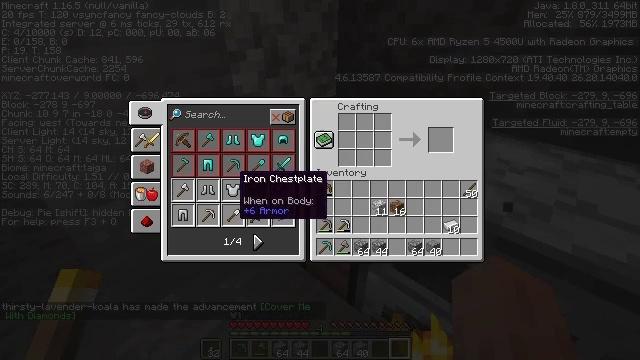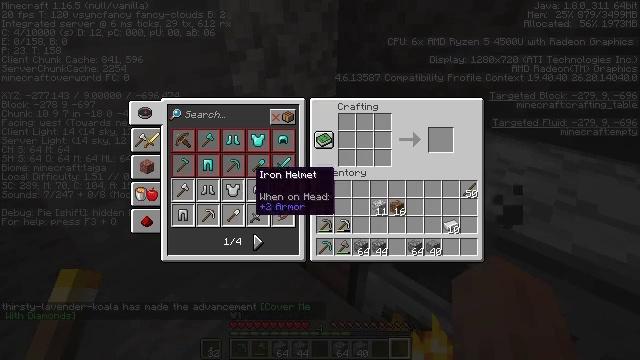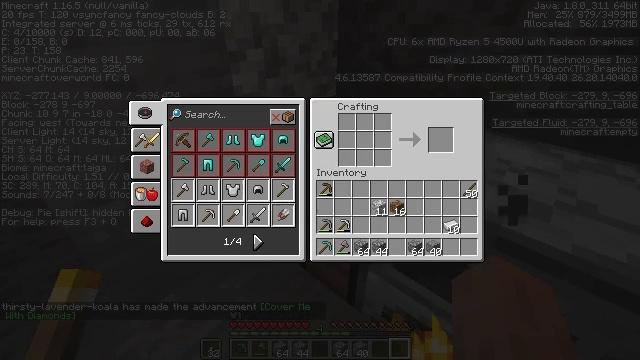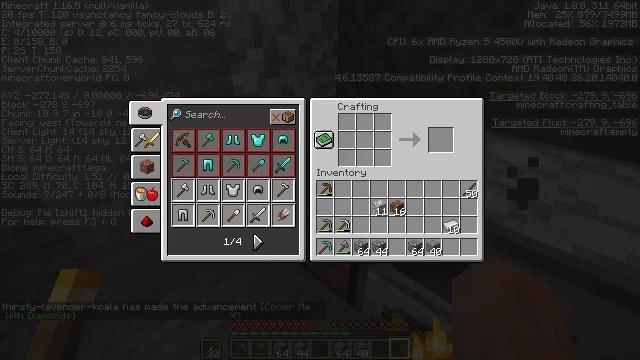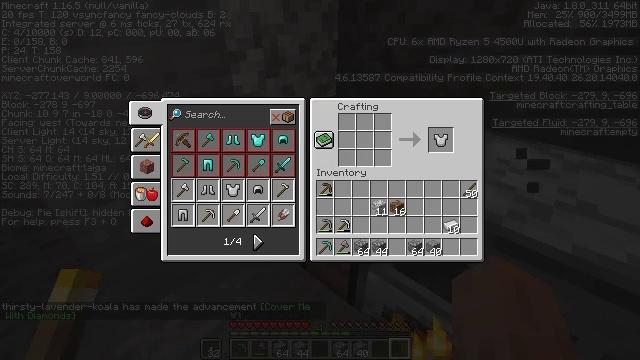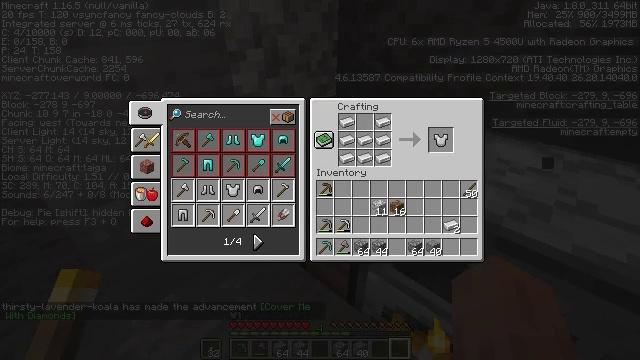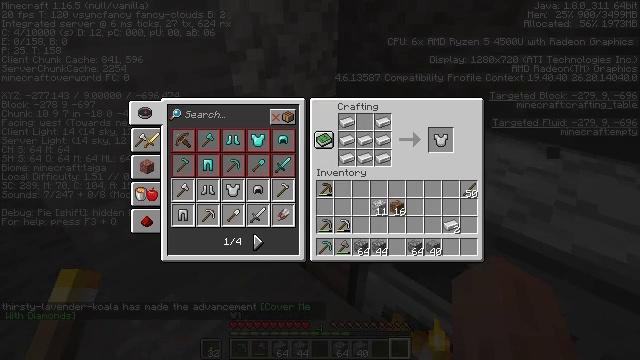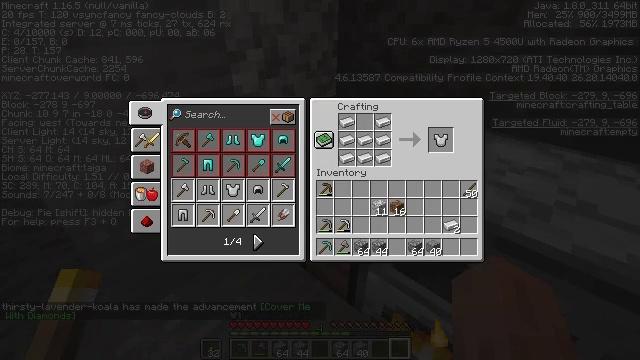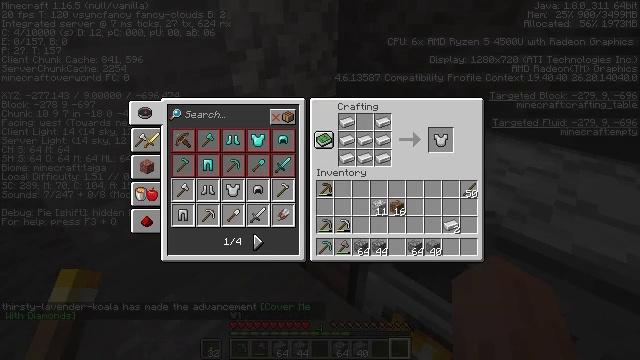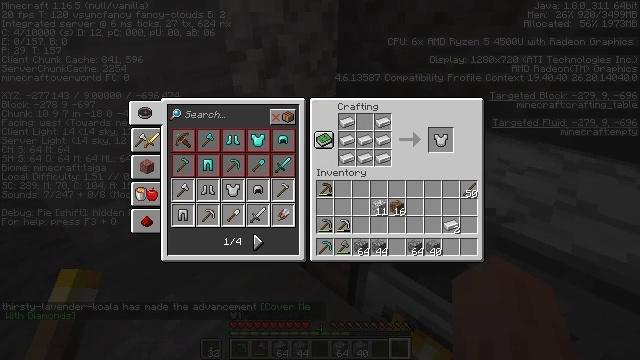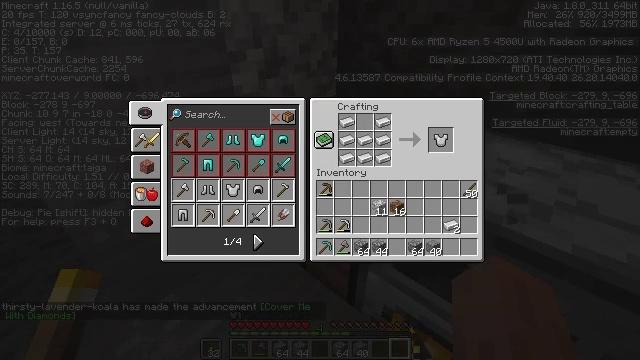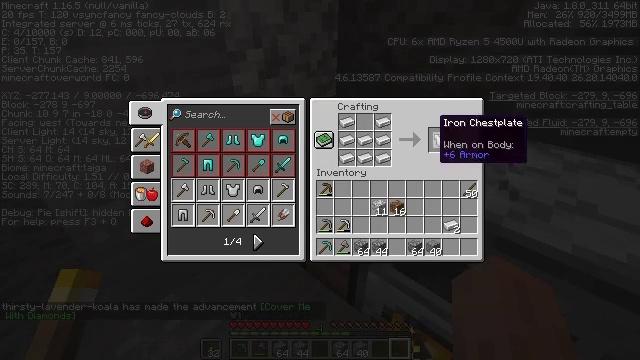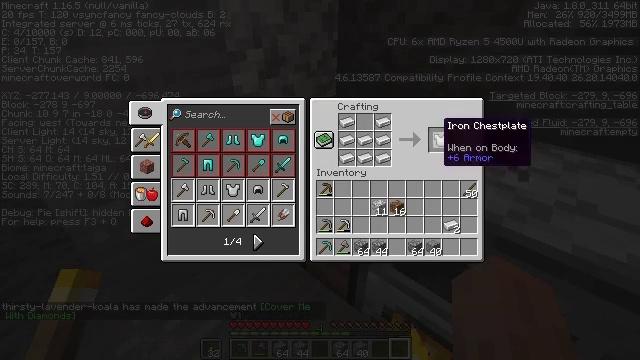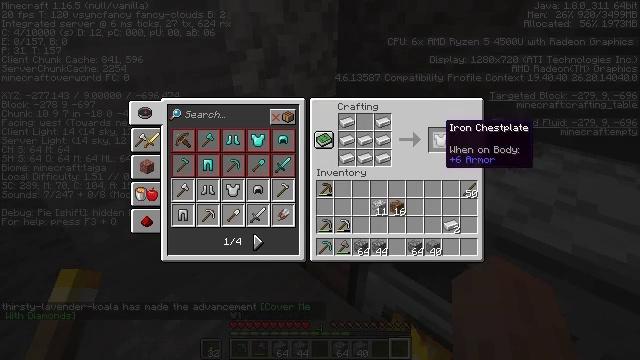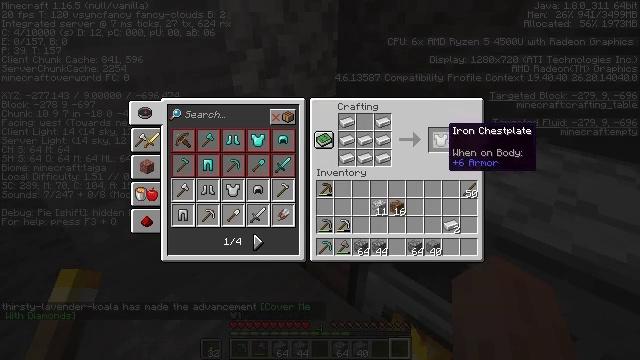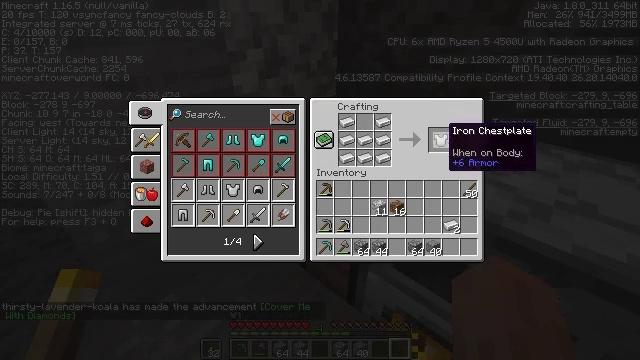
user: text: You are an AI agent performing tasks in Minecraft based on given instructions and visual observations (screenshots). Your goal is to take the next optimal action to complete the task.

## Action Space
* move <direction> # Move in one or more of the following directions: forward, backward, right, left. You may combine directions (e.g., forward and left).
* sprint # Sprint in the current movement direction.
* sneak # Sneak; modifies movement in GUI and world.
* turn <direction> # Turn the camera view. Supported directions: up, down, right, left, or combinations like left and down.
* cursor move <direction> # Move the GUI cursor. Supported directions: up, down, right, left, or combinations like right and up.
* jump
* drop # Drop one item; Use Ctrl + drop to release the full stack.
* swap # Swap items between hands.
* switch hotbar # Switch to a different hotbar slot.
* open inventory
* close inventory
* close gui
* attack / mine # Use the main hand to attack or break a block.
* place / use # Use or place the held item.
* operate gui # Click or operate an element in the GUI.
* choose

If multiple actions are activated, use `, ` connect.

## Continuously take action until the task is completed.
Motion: motion action
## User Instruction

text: Open the crafting table and craft an iron chestplate.
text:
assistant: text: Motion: cursor move right
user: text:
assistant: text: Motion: cursor move right and up
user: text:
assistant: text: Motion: cursor move right and up
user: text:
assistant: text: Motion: cursor move right and up
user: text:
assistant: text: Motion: sneak, cursor move right
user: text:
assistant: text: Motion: sneak
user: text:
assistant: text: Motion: sneak
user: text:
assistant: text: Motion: sneak, cursor move left
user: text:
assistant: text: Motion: sneak, cursor move left and up
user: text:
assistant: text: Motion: sneak, cursor move left
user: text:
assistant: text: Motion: sneak
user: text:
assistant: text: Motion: sneak
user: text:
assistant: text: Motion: sneak
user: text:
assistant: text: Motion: sneak
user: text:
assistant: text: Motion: sneak
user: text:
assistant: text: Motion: sneak, choose
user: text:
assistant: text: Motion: sneak, choose
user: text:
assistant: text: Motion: sneak
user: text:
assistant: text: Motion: sneak
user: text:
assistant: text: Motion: sneak
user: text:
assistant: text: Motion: sneak
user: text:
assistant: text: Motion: sneak